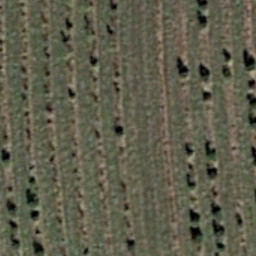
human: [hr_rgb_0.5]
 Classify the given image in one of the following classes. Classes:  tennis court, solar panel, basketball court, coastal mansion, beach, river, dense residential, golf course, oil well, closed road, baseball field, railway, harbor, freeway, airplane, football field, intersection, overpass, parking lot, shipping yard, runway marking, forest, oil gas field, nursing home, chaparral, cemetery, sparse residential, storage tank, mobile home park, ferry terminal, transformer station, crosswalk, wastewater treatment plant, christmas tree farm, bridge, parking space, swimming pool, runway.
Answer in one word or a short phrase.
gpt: christmas tree farm